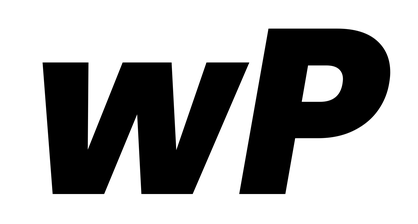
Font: Poppins-ExtraBoldItalic